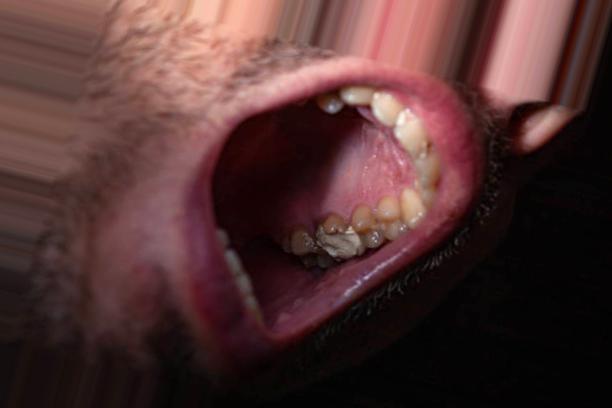
Condition: Caries